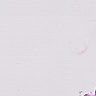
Metastatic tissue present: no